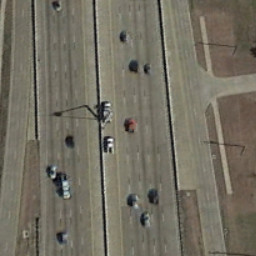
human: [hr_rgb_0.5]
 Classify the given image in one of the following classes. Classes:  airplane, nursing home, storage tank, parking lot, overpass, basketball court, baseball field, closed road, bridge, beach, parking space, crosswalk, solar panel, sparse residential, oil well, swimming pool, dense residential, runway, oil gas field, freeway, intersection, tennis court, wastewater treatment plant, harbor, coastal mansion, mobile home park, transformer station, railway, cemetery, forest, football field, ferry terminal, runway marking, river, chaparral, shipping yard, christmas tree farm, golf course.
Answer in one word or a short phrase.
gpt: freeway